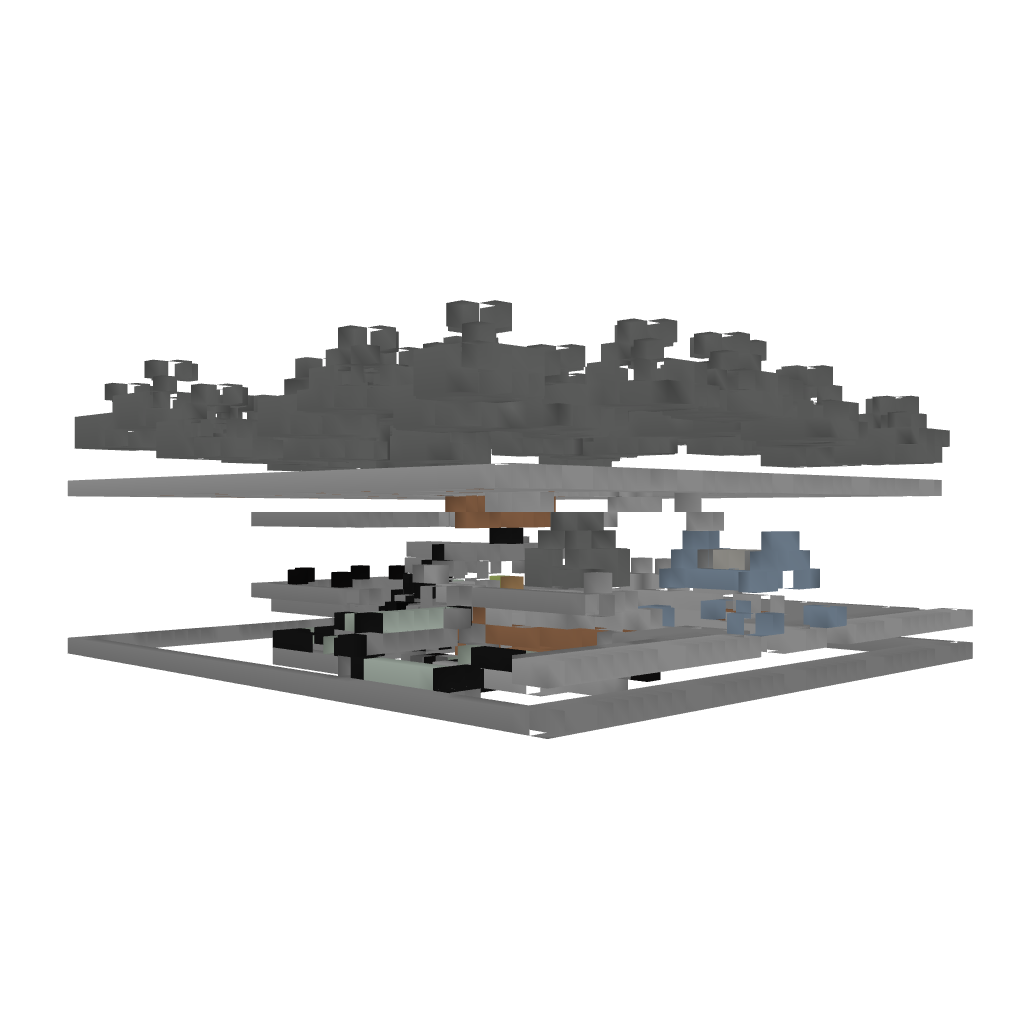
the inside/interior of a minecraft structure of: Secret Base entrance